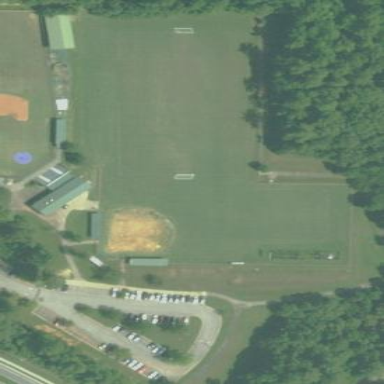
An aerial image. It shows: Softball or baseball pitch designated for leisure sports.